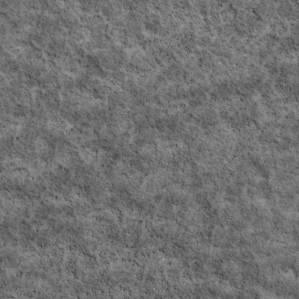
Label: non_frost